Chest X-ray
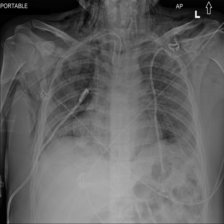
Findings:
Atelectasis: negative
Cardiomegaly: negative
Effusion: negative
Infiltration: negative
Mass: negative
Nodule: negative
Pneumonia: negative
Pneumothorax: negative
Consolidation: negative
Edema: negative
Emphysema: positive
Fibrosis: negative
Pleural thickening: negative
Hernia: negative